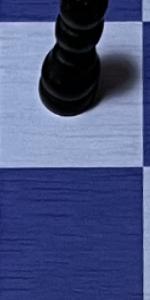
Label: Empty